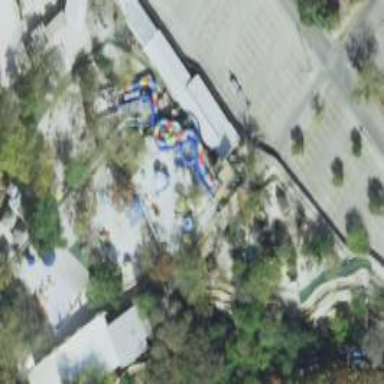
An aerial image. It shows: Water slide attraction.